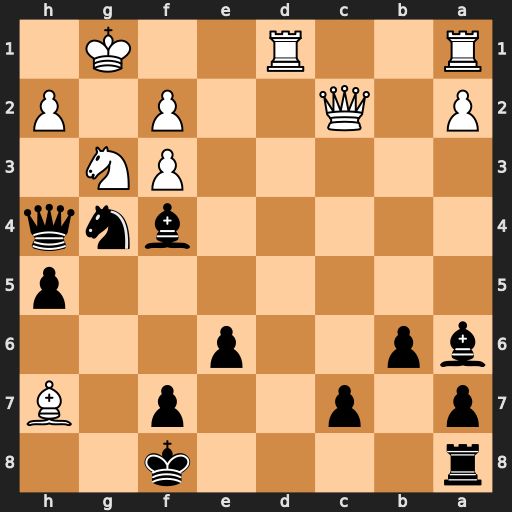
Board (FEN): r4k2/p1p2p1B/bp2p3/7p/5bnq/5PN1/P1Q2P1P/R2R2K1
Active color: b
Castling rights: -
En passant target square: -
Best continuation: Qxh2#